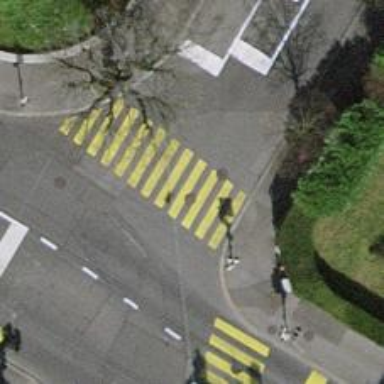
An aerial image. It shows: Road crossing with traffic signals.